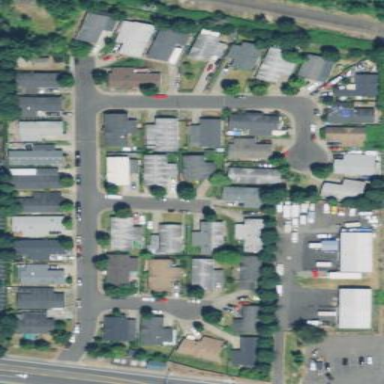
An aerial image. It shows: Single-family residential area.